Question: I'm using the zend framework to write an app and I'm having lots of problems getting my relational database models to work. I've read the quickstart and the docs several times and I'm still not sure how to do this. I post a picture of the relationships between the different tables involved to avoid having to explain everything since English is not my first language and I tend not to make myself clear when I try to explain...well complex things.

The tables press_releases, social_networking, blog_posts, rss_feed, directorios, users and articulos are all set as foreign keys in the table named planilla_users. I coded my table models the way the quickstart shows:
'''
class Application_Model_DbTable_PlanillaUsers extends Zend_Db_Table_Abstract
{
protected $_name = 'planilla_users';
protected $_referenceMap = array(
'User' => array(
'columns' => 'users_id',
'refTableClass' => 'Application_Model_DbTable_Users',
'refColumns' => 'id'
),
'Articulo' => array(
'columns' => 'art_id',
'refTableClass' => 'Application_Model_DbTable_Articulos',
'refColumns' => 'id'
),...etc
'''
...and the rest following the format of:
'''
class Application_Model_DbTable_Users extends Zend_Db_Table_Abstract
{
protected $_name = 'users';
protected $_dependentTables = array('Application_Model_DbTable_PlanillaUsers');
'''
I also have a model Planilla.php with all the setters and getters for the information to be stored/updated/retrieved/deleted,...however...I'm completely blank on what to do with the mapper. I don't know how it's supposed to work and I honestly haven't found a good example on how to do something like this yet. So any help would be mostly appreciated.
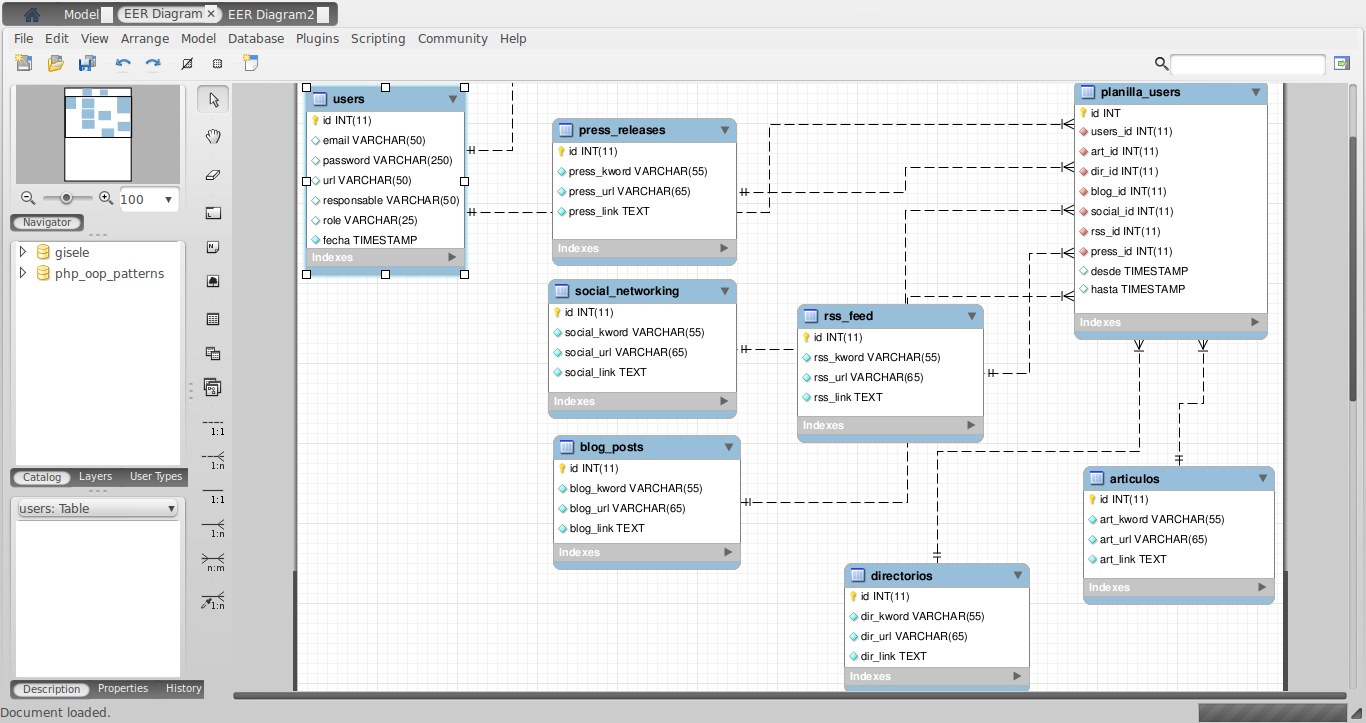
Answer: My advice to you would be to have a look at <URL>, it is an object relational mapper which can intergrate quite nicely with ZF. I personally use version 1.2 with ZF 1.11.4 with no problems.
There is a nice screen cast <URL> which explains how to intergate Doctrine into ZF. Doctrine can be a bit of a pig to to learn but once you understand it, it will save you time in the long run. Doctrine also comes with a command line script which can be used to reverse engineer databases into Doctrine classes. If you have the relations set on the database then Doctrine can pick that up too.
I also hear that ZF 2 will have Doctrine 2.0 included.
The method I use to create the Doctrine classes is to first setup doctrine in your appication.ini file, add these lines somewhere under production header.
'''
[production]
//...
; Doctrine settings
pluginpaths.Freedom_Zend_Application_Resource = "Freedom/Zend/Application/Resource"
resources.doctrine.connection_string = "mysql://username:password@localhost/database_name"
resources.doctrine.compiled = false ; use compiled version of Doctrine
resources.doctrine.cache = false ; use query cache
; Information required for models generator
resources.doctrine.models_path = APPLICATION_PATH "/modules/default/models/Doctrine"
resources.doctrine.module_directories[] = APPLICATION_PATH "/modules/default/models/Doctrine/base"
resources.doctrine.module_directories[] = APPLICATION_PATH "/modules/default/models/Doctrine"
; Generator settings
resources.doctrine.generate_models_options.phpDocPackage = Your App Name
resources.doctrine.generate_models_options.phpDocSubpackage = Doctrine
resources.doctrine.generate_models_options.phpDocName = Your Company Name
resources.doctrine.generate_models_options.phpDocEmail = your@email.address
resources.doctrine.generate_models_options.pearStyle = true
resources.doctrine.generate_models_options.generateTableClasses = true
resources.doctrine.generate_models_options.generateBaseClasses = true
resources.doctrine.generate_models_options.classPrefix = "Model_Doctrine_"
resources.doctrine.generate_models_options.baseClassPrefix = "Base_"
resources.doctrine.generate_models_options.baseClassesDirectory =
resources.doctrine.generate_models_options.classPrefixFiles = false
resources.doctrine.generate_models_options.generateAccessors = false
//...
'''
You will notice a line at the top
'pluginpaths.Freedom_Zend_Application_Resource'
Freedom is my generic namespace in my library (see folder tree below). I here I have a Zend folder where I can place my extra ZF code, this includes overiding existing ZF functions if required. Freedom is my company name, yours will obviously differ. This line will need to change to your company's name, for example 'pluginpaths.Yourcompany_Zend_Application_Resource = "Yourcompany/Zend/Application/Resource"'
The next line is where you place your database connection settings 'resources.doctrine.connection_string = "mysql://username:password@localhost/database_name"'
The next three lines:
'''
resources.doctrine.models_path = APPLICATION_PATH "/modules/default/models/Doctrine"
resources.doctrine.module_directories[] = APPLICATION_PATH "/modules/default/models/Doctrine/Base"
resources.doctrine.module_directories[] = APPLICATION_PATH "/modules/default/models/Doctrine"
'''
tell Doctrine where to place the classes generated, as I am using a modular setup these go into my 'application/modules/default/models/Doctrine' and 'application/modules/default/models/Doctrine/Base' respectively (see folder tree below).
There are some other lines that will need changing, these should be self evident.
You will also need to add the following lines under the development heading in your application.ini.
'''
[development : production]
//...
; phpSettings
resources.doctrine.compiled = false ; use compiled version of Doctrine
resources.doctrine.cache = false ; use query cache
//...
'''
You will also need the resource file Doctrine.php. Where this is located depends on your setup, mine is as follows.
'''
-Application
-configs
-layouts
-modules
-default // ZF default controller
-controllers
-models
-Doctrine // folder for you generated classes
-Base // Do not change the files in this folder
-views
-scripts
-Library
-Doctrine // the doctrine application as downloaded
doctrine-cli.php // you will need to create this (see below)
Doctrine.php // come with the doctrine application
-Freedom // my generic namespace, shared across multiple apps
-Zend // place to overide/add ZF classes
-Application
-Resource
*Docrine.php // the file below
-Zend // ZF 1.11.4 (yours may differ)
-ZendX // ZF extras
'''
The *Doctrine.php file is as follows (obviously ignore the *!!)
'''
/**
* Doctrine application resource
*
* @author Juozas Kaziukenas (juozas@juokaz.com)
*/
class Freedom_Zend_Application_Resource_Doctrine extends Zend_Application_Resource_ResourceAbstract
{
/**
* Initialize
*/
public function init()
{
$doctrineConfig = $this->getOptions();
if (isset($doctrineConfig['compiled']) && $doctrineConfig['compiled'] == true &&
file_exists(APPLICATION_PATH . '/../library/Doctrine.compiled.php'))
{
require_once 'Doctrine.compiled.php';
}
else
{
require_once 'Doctrine.php';
}
$loader = Zend_Loader_Autoloader::getInstance();
$loader->pushAutoloader(array('Doctrine_Core', 'autoload'), 'Doctrine');
$manager = Doctrine_Manager::getInstance();
// set models to be autoloaded and not included (Doctrine_Core::MODEL_LOADING_AGGRESSIVE)
$manager->setAttribute(
Doctrine_Core::ATTR_MODEL_LOADING,
Doctrine_Core::MODEL_LOADING_CONSERVATIVE
);
// enable ModelTable classes to be loaded automatically
$manager->setAttribute(
Doctrine_Core::ATTR_AUTOLOAD_TABLE_CLASSES,
true
);
// enable validation on save()
$manager->setAttribute(
Doctrine_Core::ATTR_VALIDATE,
Doctrine_Core::VALIDATE_ALL
);
// enable accessor override
$manager->setAttribute(
Doctrine_Core::ATTR_AUTO_ACCESSOR_OVERRIDE,
true
);
// enable sql callbacks to make SoftDelete and other behaviours work transparently
$manager->setAttribute(
Doctrine_Core::ATTR_USE_DQL_CALLBACKS,
true
);
// enable automatic queries resource freeing
$manager->setAttribute(
Doctrine_Core::ATTR_AUTO_FREE_QUERY_OBJECTS,
true
);
// connect to database
$manager->openConnection($doctrineConfig['connection_string']);
// set to utf8
$manager->connection()->setCharset('utf8');
if (isset($doctrineConfig['cache']) && $doctrineConfig['cache'] == true)
{
$cacheDriver = new Doctrine_Cache_Apc();
$manager->setAttribute(
Doctrine_Core::ATTR_QUERY_CACHE,
$cacheDriver
);
}
return $manager;
}
}
'''
Next you will need to create the doctrine-cli.php file to bootstrap your application this should be located in the root of your library file (see tree above), mine is as follows.
'''
/**
* Doctrine CLI script
*
* @author Juozas Kaziukenas (juozas@juokaz.com)
*/
define('APPLICATION_ENV', 'development');
define('APPLICATION_PATH', realpath(dirname(__FILE__) . '/../../your/application'));
set_include_path(implode(PATH_SEPARATOR, array(
realpath(APPLICATION_PATH . '/../library'),
'./',
get_include_path(),
)));
require_once 'Zend/Application.php';
// Create application, bootstrap, and run
$application = new Zend_Application(
APPLICATION_ENV,
APPLICATION_PATH . '/configs/application.ini'
);
$application->getBootstrap()
->bootstrap('doctrine')
->bootstrap('autoload');
// set aggressive loading to make sure migrations are working
Doctrine_Manager::getInstance()->setAttribute(
Doctrine::ATTR_MODEL_LOADING,
Doctrine_Core::MODEL_LOADING_AGGRESSIVE
);
$options = $application->getBootstrap()->getOptions();
$cli = new Doctrine_Cli($options['resources']['doctrine']);
$cli->run($_SERVER['argv']);
'''
The only line you should need to change is
'''
define('APPLICATION_PATH', realpath(dirname(__FILE__) . '/../../your/application'));
'''
so it points to your application's root folder, similar to the line in your index.php file in your public folder.
Now hopefully you should be ready to generate your database class files. Goto a terminal
window and entrer the following.
'''
cd /home/path/to/library
php doctrine-cli.php generate-models-db
'''
If all has gone well the folders 'application/modules/default/models/Doctrine' and 'application/modules/default/models/Doctrine/Base' should contain the classes for your database. As I mentioned above do not change the files in the Base folder, you can use the classes in the parent Doctrine folder to make changes. You will also notice that there are two classes per database table in the Doctrine folder, one is suffixed with Table. Here I tend to place my DQL code to keep it away from my models/controllers. The other classes can be used to make changes to the classes in the base folder, also you can add hooks and listeners here to add table specific code such as adding password encryption or presetting dates etc.
I hope I have explained it clearly enough as it is a pig of a job to get working but this is how mine is set up.
I hope this helps.